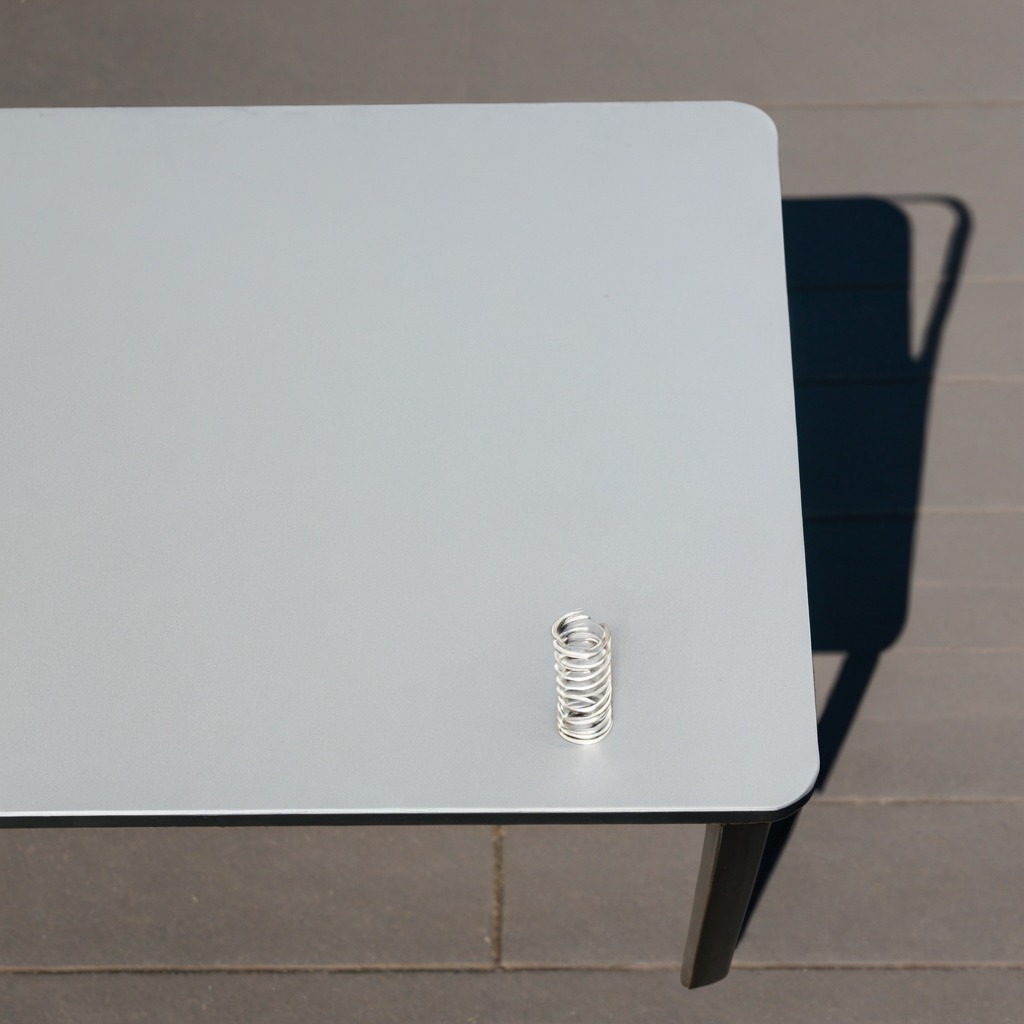
A coiled metal spring is lying on a table in a temporary outdoor tool station.